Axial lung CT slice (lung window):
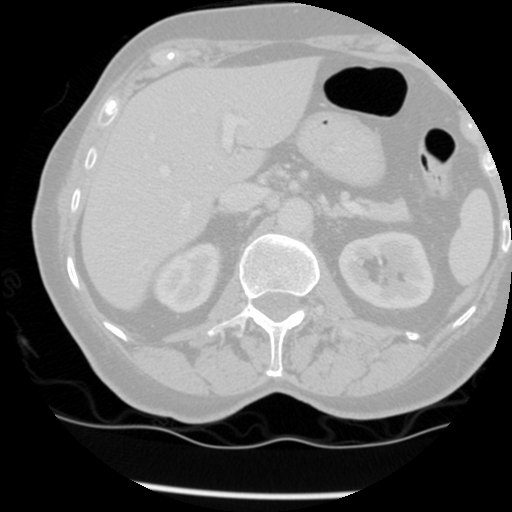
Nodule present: no